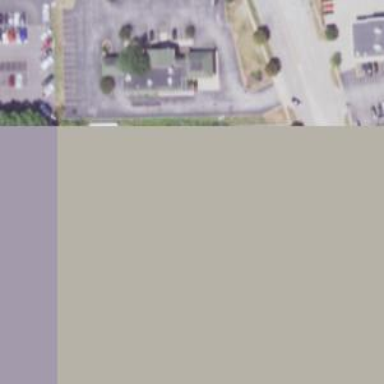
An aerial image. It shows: Building that houses bowling alley.